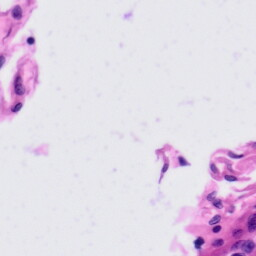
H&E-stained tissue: Tonsil